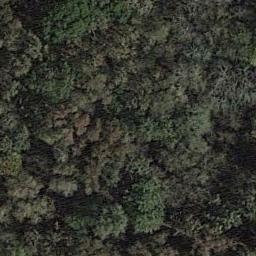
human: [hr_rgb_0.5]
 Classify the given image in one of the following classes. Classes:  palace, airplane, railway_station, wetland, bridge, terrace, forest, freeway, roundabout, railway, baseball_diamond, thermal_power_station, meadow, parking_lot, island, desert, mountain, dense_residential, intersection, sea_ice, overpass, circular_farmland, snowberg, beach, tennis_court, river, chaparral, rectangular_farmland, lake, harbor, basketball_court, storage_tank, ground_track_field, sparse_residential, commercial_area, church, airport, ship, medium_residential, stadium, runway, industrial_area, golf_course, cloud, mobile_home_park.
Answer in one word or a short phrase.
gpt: forest